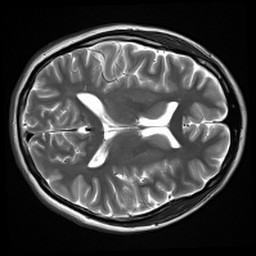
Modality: inplaneT2
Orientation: axial
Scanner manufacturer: siemens
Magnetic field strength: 3 T
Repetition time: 7.02 s
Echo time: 0.069 s